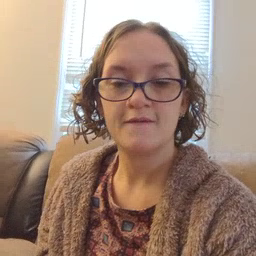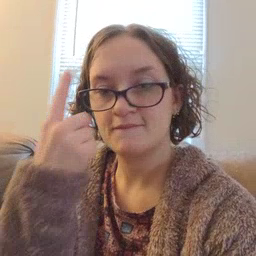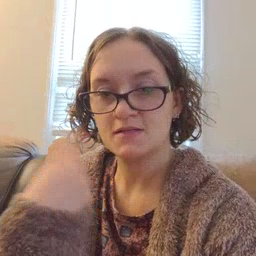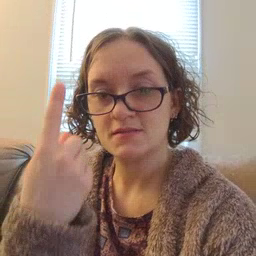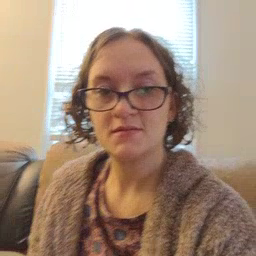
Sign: face